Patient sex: M
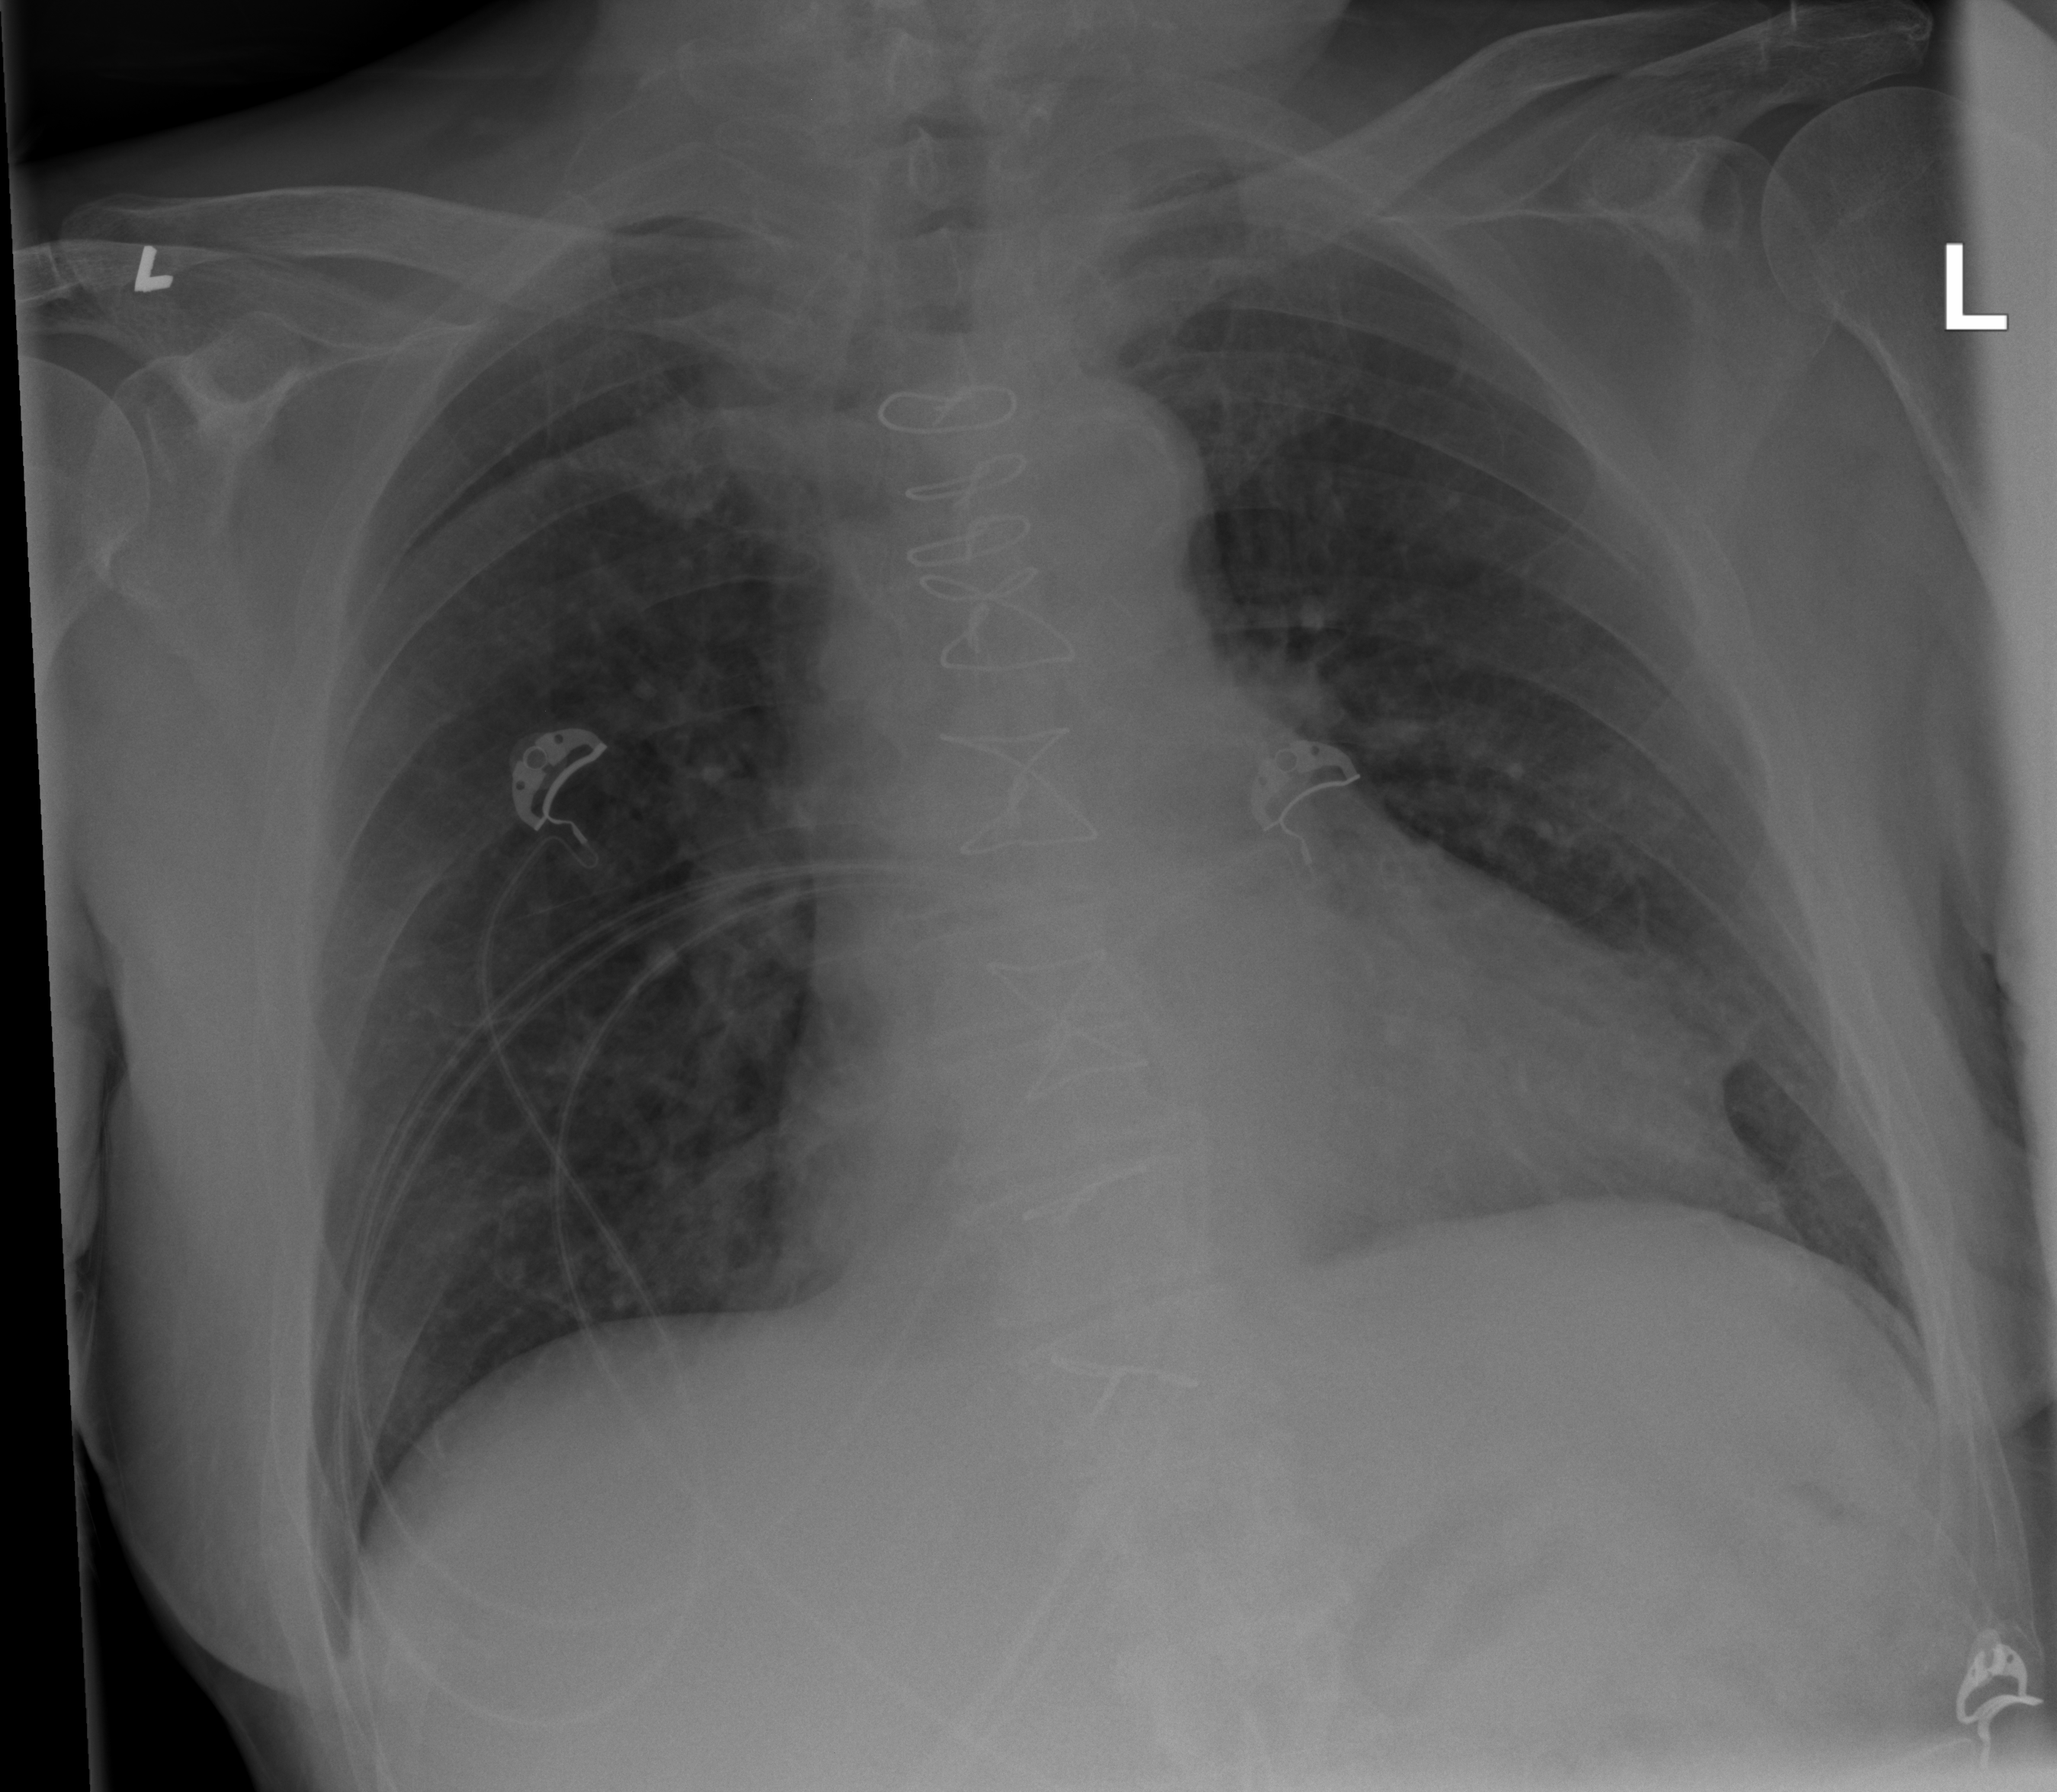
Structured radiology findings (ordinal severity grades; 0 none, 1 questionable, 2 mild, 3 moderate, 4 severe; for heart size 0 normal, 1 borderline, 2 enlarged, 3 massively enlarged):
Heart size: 2
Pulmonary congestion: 1
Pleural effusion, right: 0
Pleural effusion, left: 0
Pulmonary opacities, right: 0
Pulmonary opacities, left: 0
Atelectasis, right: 1
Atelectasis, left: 1